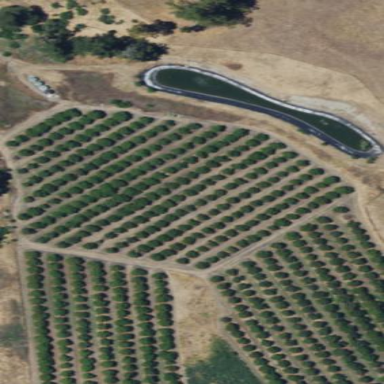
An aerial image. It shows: Orchard.